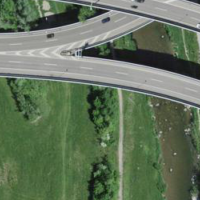
EUNIS habitat code: 57
Species observed at this site:
Arctium lappa
Echium vulgare
Silene latifolia
Cicindela campestris
Geranium sanguineum
Cantharis rustica
Barbarea vulgaris
Silene nutans
Lathraea squamaria
Urtica dioica